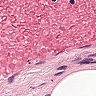
Metastatic tissue present: no